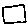
Label: square